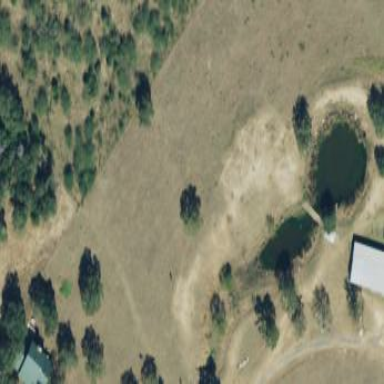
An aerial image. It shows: Pond which is water basin.